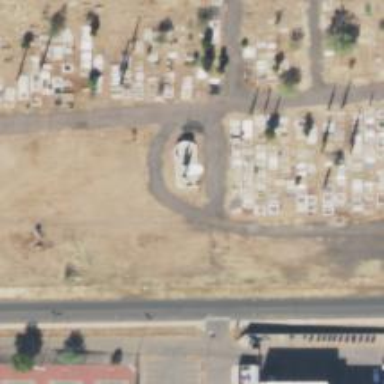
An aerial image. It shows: Historical war memorial.